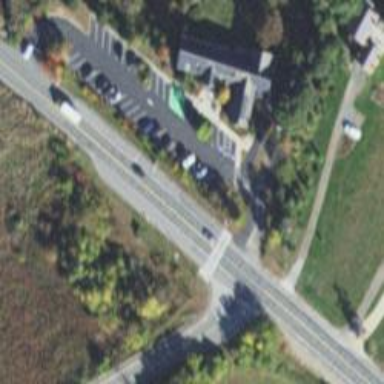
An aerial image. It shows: Uncontrolled zebra crossing on the road.